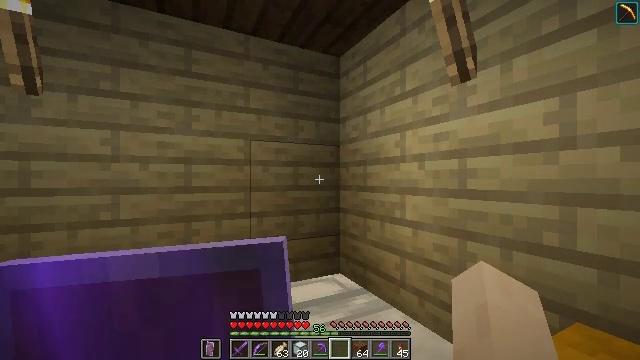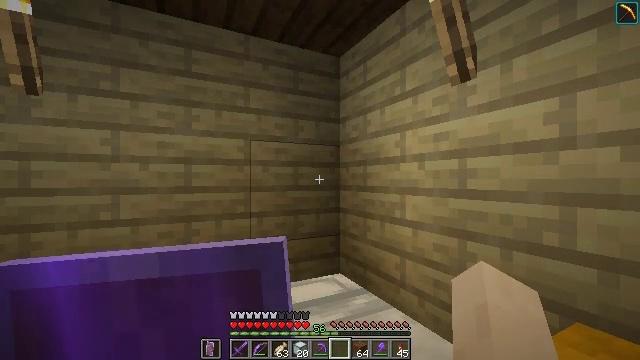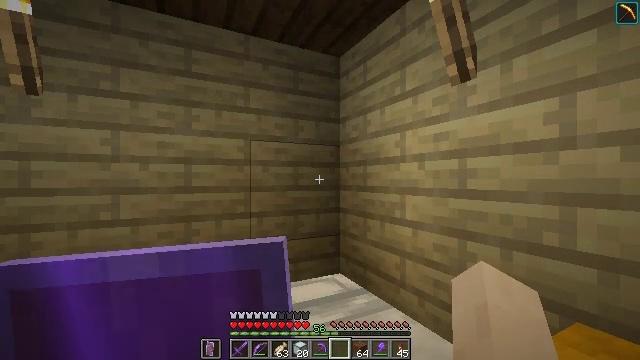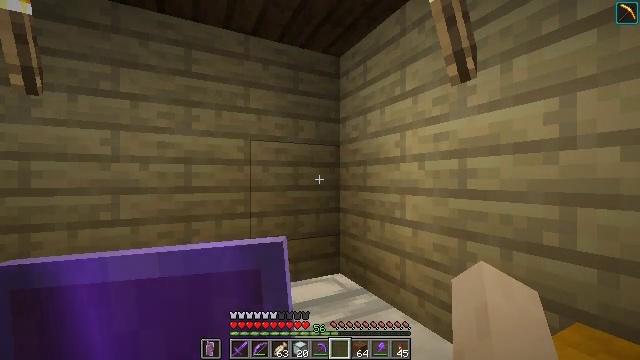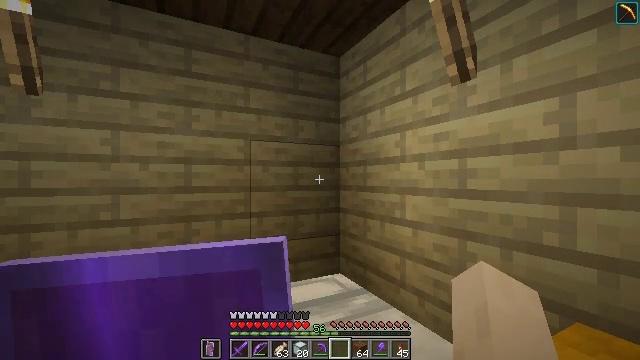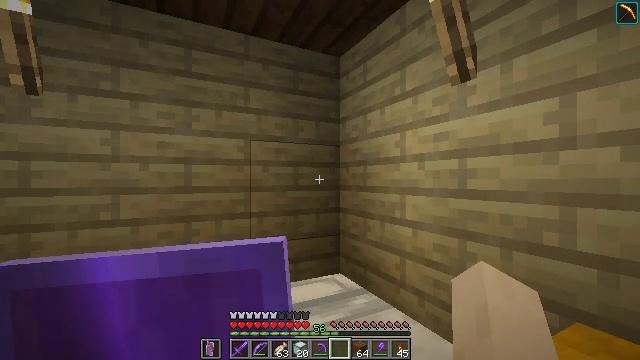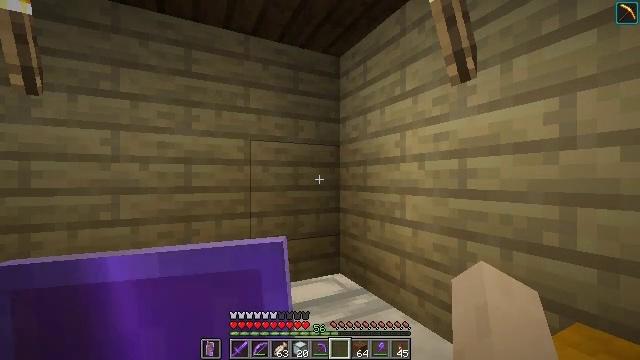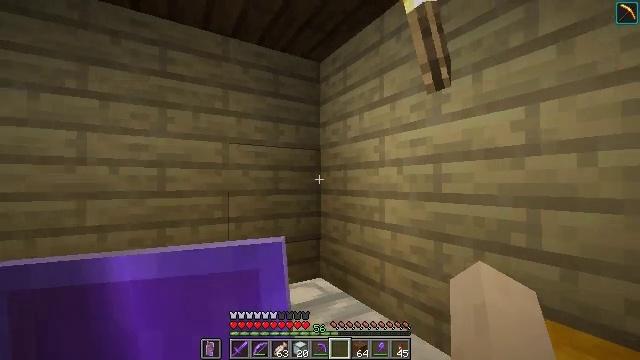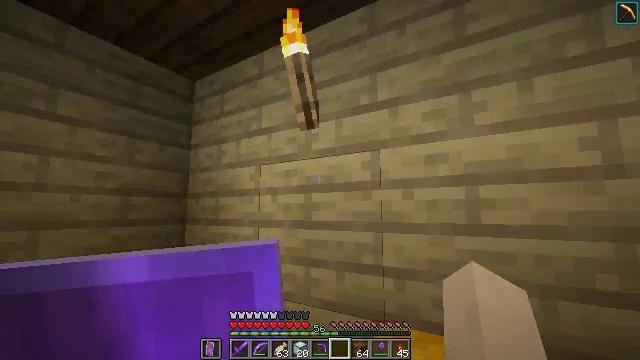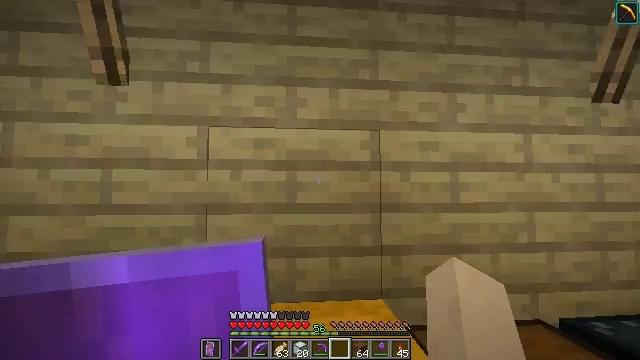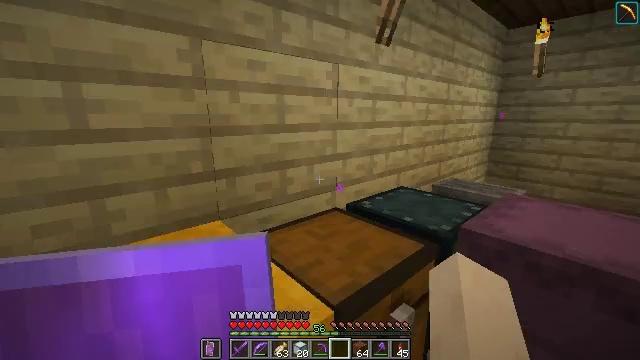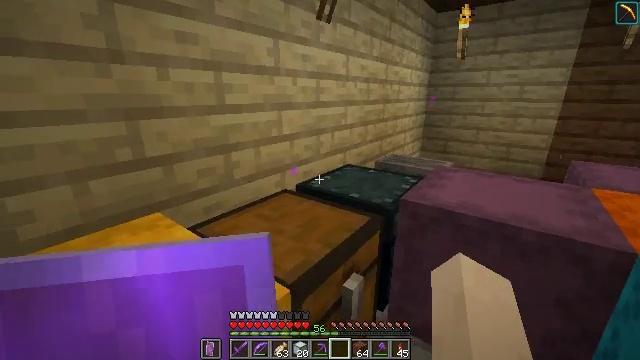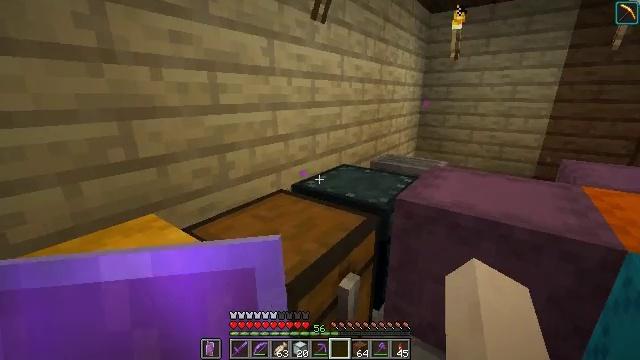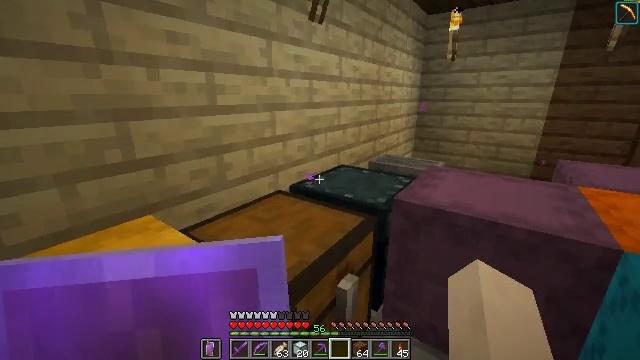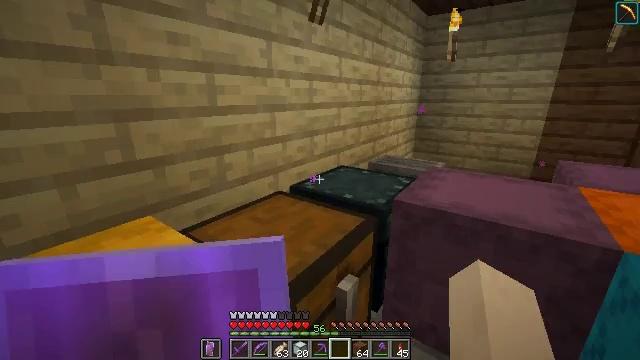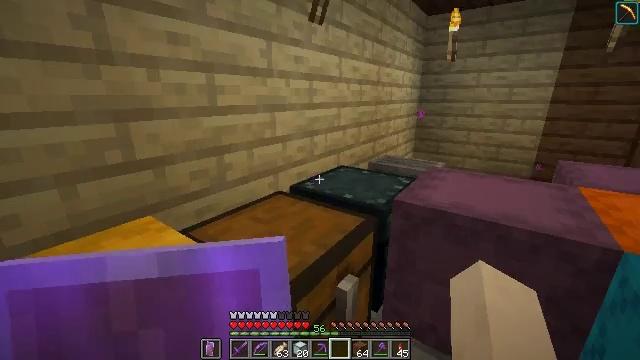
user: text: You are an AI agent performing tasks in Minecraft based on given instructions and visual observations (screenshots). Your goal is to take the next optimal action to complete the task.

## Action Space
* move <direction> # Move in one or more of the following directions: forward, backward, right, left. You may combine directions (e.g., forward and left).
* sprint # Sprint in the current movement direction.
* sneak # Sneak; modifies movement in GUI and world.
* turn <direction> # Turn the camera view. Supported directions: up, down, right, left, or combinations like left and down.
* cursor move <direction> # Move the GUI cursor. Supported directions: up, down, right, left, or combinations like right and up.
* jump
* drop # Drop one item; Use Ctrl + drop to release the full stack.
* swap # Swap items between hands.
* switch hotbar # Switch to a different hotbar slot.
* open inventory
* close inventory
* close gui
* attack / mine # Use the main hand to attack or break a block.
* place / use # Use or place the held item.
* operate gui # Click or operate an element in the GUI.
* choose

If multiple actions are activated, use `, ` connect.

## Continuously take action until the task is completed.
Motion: motion action
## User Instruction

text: Use the crafting table and brown wool to craft a brown carpet.
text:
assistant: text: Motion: no_op
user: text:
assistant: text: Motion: no_op
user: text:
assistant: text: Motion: no_op
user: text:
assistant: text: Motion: no_op
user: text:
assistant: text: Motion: no_op
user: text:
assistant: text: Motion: no_op
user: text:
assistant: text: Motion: turn right
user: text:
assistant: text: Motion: turn right and up
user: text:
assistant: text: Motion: turn right and down
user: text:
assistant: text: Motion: turn right and down
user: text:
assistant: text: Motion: turn right and down
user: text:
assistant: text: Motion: turn right
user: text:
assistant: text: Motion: no_op
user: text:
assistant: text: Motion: no_op
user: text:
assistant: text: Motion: no_op
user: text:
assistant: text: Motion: no_op
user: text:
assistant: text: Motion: turn right and down
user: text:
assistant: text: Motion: turn right and down
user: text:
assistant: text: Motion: no_op
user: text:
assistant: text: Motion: no_op
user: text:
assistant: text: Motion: no_op
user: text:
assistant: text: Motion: turn left
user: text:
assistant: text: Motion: turn left
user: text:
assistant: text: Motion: move forward
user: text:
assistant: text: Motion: move forward
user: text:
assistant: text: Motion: move forward
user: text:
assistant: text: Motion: move forward
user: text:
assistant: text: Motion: move forward
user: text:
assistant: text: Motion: move forward, sprint
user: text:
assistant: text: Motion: move forward, sprint